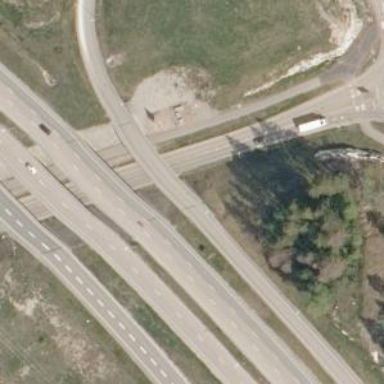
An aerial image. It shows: Asphalt bridge on trunk link highway.